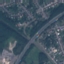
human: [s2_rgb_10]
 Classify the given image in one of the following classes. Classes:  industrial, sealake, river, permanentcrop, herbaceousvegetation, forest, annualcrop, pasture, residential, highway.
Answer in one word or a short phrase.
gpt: Highway